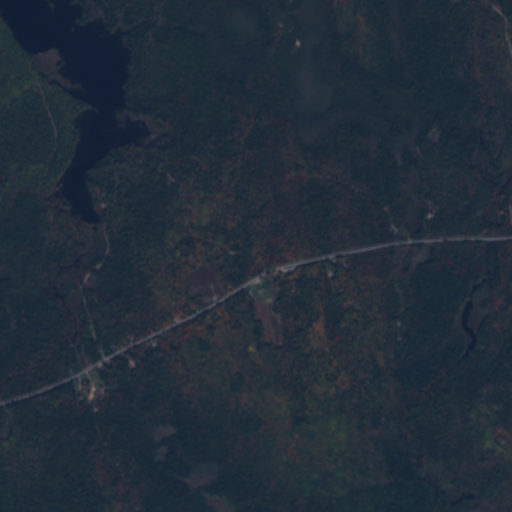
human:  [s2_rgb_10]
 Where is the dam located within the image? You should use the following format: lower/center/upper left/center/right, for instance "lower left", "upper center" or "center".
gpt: The dam is located in the center left of the image.
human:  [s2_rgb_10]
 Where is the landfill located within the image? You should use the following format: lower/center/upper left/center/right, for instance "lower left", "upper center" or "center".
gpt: There is no landfill in the image.